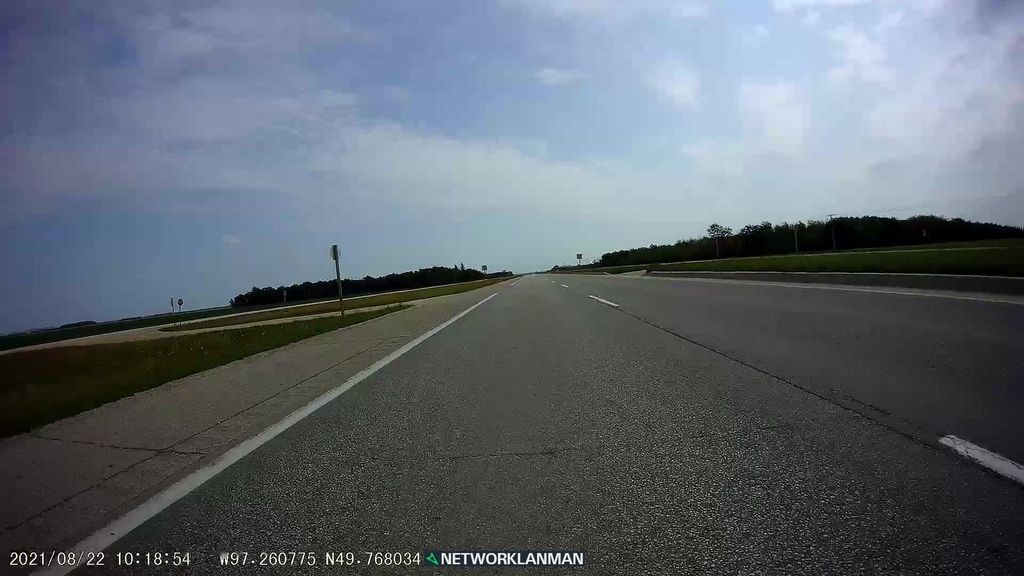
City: winnipeg